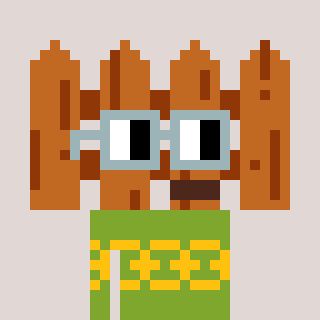
a pixel art character with square dark gray glasses, a fence-shaped head and a slimegreen-colored body on a warm background